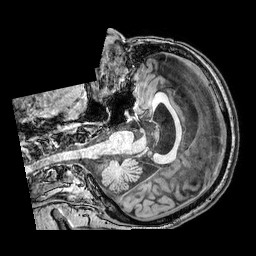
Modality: T1w
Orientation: axial
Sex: female
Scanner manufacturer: philips
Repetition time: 0.008191 s
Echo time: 0.00377 s